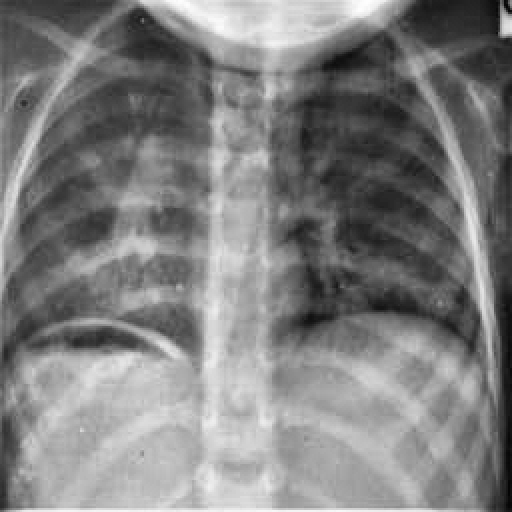
Finding: TUBERCULOSIS